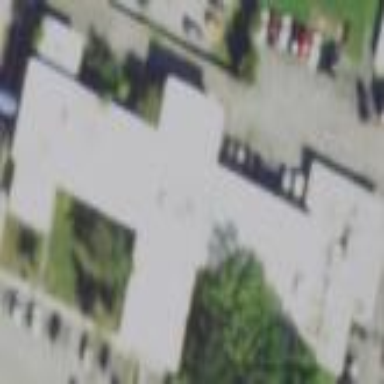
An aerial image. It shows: Clinic building providing healthcare services.